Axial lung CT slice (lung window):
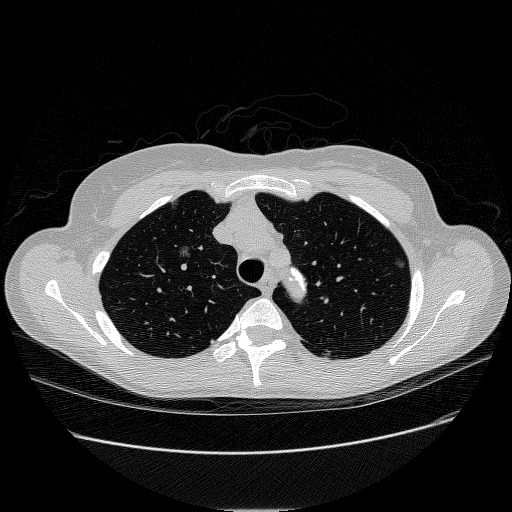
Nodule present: yes
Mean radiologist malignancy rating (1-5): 3.75